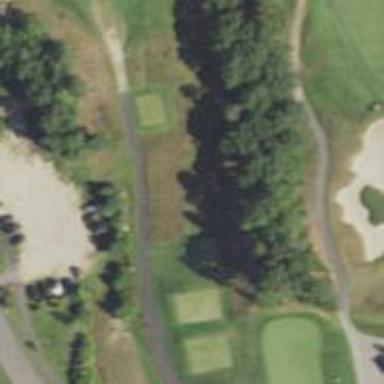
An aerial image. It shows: Path designated for golf carts.